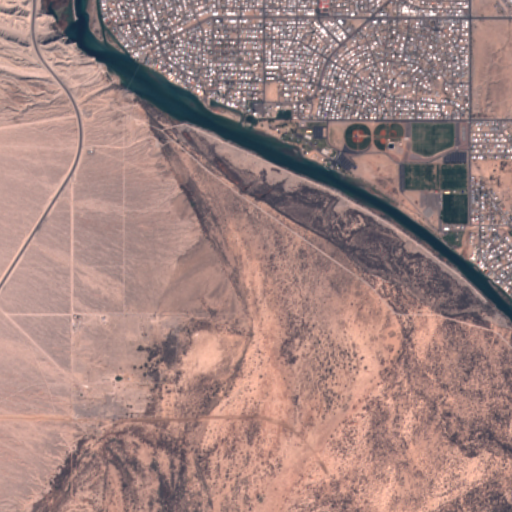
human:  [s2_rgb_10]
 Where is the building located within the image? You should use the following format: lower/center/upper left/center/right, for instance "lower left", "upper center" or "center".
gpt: The building is located in the upper of the image.
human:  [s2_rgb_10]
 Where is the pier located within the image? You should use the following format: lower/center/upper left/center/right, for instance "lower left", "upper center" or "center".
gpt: The pier is located in the upper center of the image.
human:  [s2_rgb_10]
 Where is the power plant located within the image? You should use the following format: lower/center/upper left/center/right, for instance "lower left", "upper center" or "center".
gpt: There is no power plant in the image.